Question: I'm trying to set my plot xticks to similar to the pandas dataframe default format.
I've been trying to set using the plt.set_xticklabels functions, but did not succeed.
'''
fig, axarr = plt.subplots(len(stations), 2, figsize=(10,11))
plt.subplots_adjust(bottom=0.05)
hPc3.plot(use_index=True, subplots=True, ax=axarr[0:len(stations),0],
for i in range(0,len(axarr)):
axarr[i,0].set_ylabel('$nT$')
axarr[len(stations)-1,0].set_xlabel('$(UT)$')
for i in range(0,len(axarr)):
plot4 = axarr[i,1].pcolormesh(tti, wPc3_period[i], np.log10(abs(wPc3_power[i])), cmap = 'jet')
axarr[i,1].set_yscale('log', basey=2, subsy=None)
axarr[i,1].set_xlabel('$(UT)$')
axarr[i,1].set_ylabel('$Period$ $(s)$')
axarr[i,1].set_ylim([np.min(wPc3_period[i]), np.max(wPc3_period[i])])
axarr[i,1].invert_yaxis()
axarr[i,1].plot(tti, te_coi3, 'w')
cbar_coord = replace_at_index1(make_axes_locatable(axarr[i,1]).get_position(), [0,2], [0.92, 0.01])
cbar_ax = fig.add_axes(cbar_coord)
cbar = plt.colorbar(plot4, cax=cbar_ax, boundaries=np.linspace(-10, 10, 512),
ticks=[-10, -5, 0, 5, 10], label='$log_{2}$')
cbar.set_clim([-10,5])
'''
the left panel show the default label of pandas data frame plot. The right panel is how is my formatation

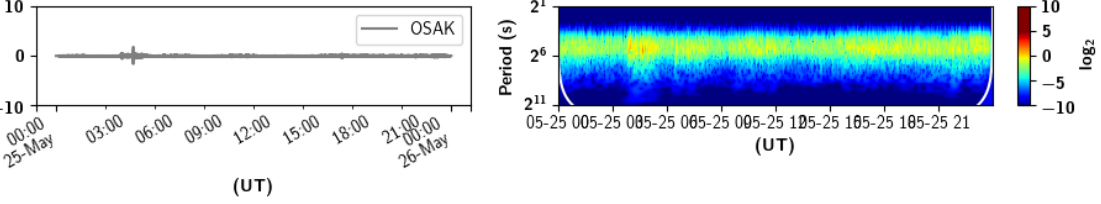
Answer: Matplotlib <URL> api provides plenty of convenience functions and classes to represent and convert date and time data.
You can reproduce 'pandas' style using a simple combination of 'DateFormatter', 'DayLocator' and 'HourLocator'. Here's an example on a dummy dataset given you didn't provide complete working code, but it shouldn't be hard to adapt to your use case.
'''
import numpy as np
import pandas as pd
import matplotlib.pyplot as plt
import matplotlib.dates as mdates
# create toy dataset
index = pd.date_range("2018-05-25 00:00:00", "2018-05-26 00:00:00", freq = "1min")
series = pd.Series(np.random.random(len(index)), index=index)
x = index.to_pydatetime()
y = series
# plot
fig = plt.figure(figsize=(5,1))
ax = fig.gca()
ax.xaxis.set_minor_formatter(mdates.DateFormatter("%H:%M"))
ax.xaxis.set_minor_locator(mdates.HourLocator(interval=3))
ax.tick_params(which='minor', labelrotation=30)
ax.xaxis.set_major_formatter(mdates.DateFormatter("%d-%b"))
ax.xaxis.set_major_locator(mdates.DayLocator())
ax.tick_params(which='major', pad=10, labelrotation=30)
ax.set_xlim(x.min(), x.max())
ax.plot(x, y)
plt.show()
'''
<URL>